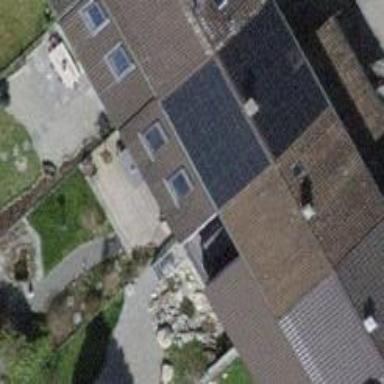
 consisting of solar photovoltaic panels."